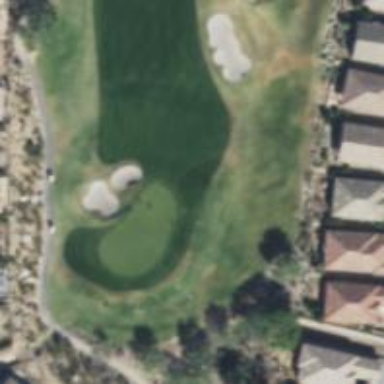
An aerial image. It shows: View of golf hole.